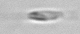
Label: flagellate_morphotype3